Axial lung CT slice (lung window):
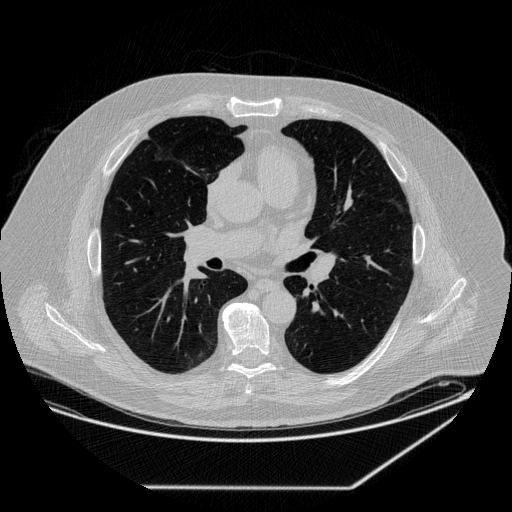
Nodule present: no